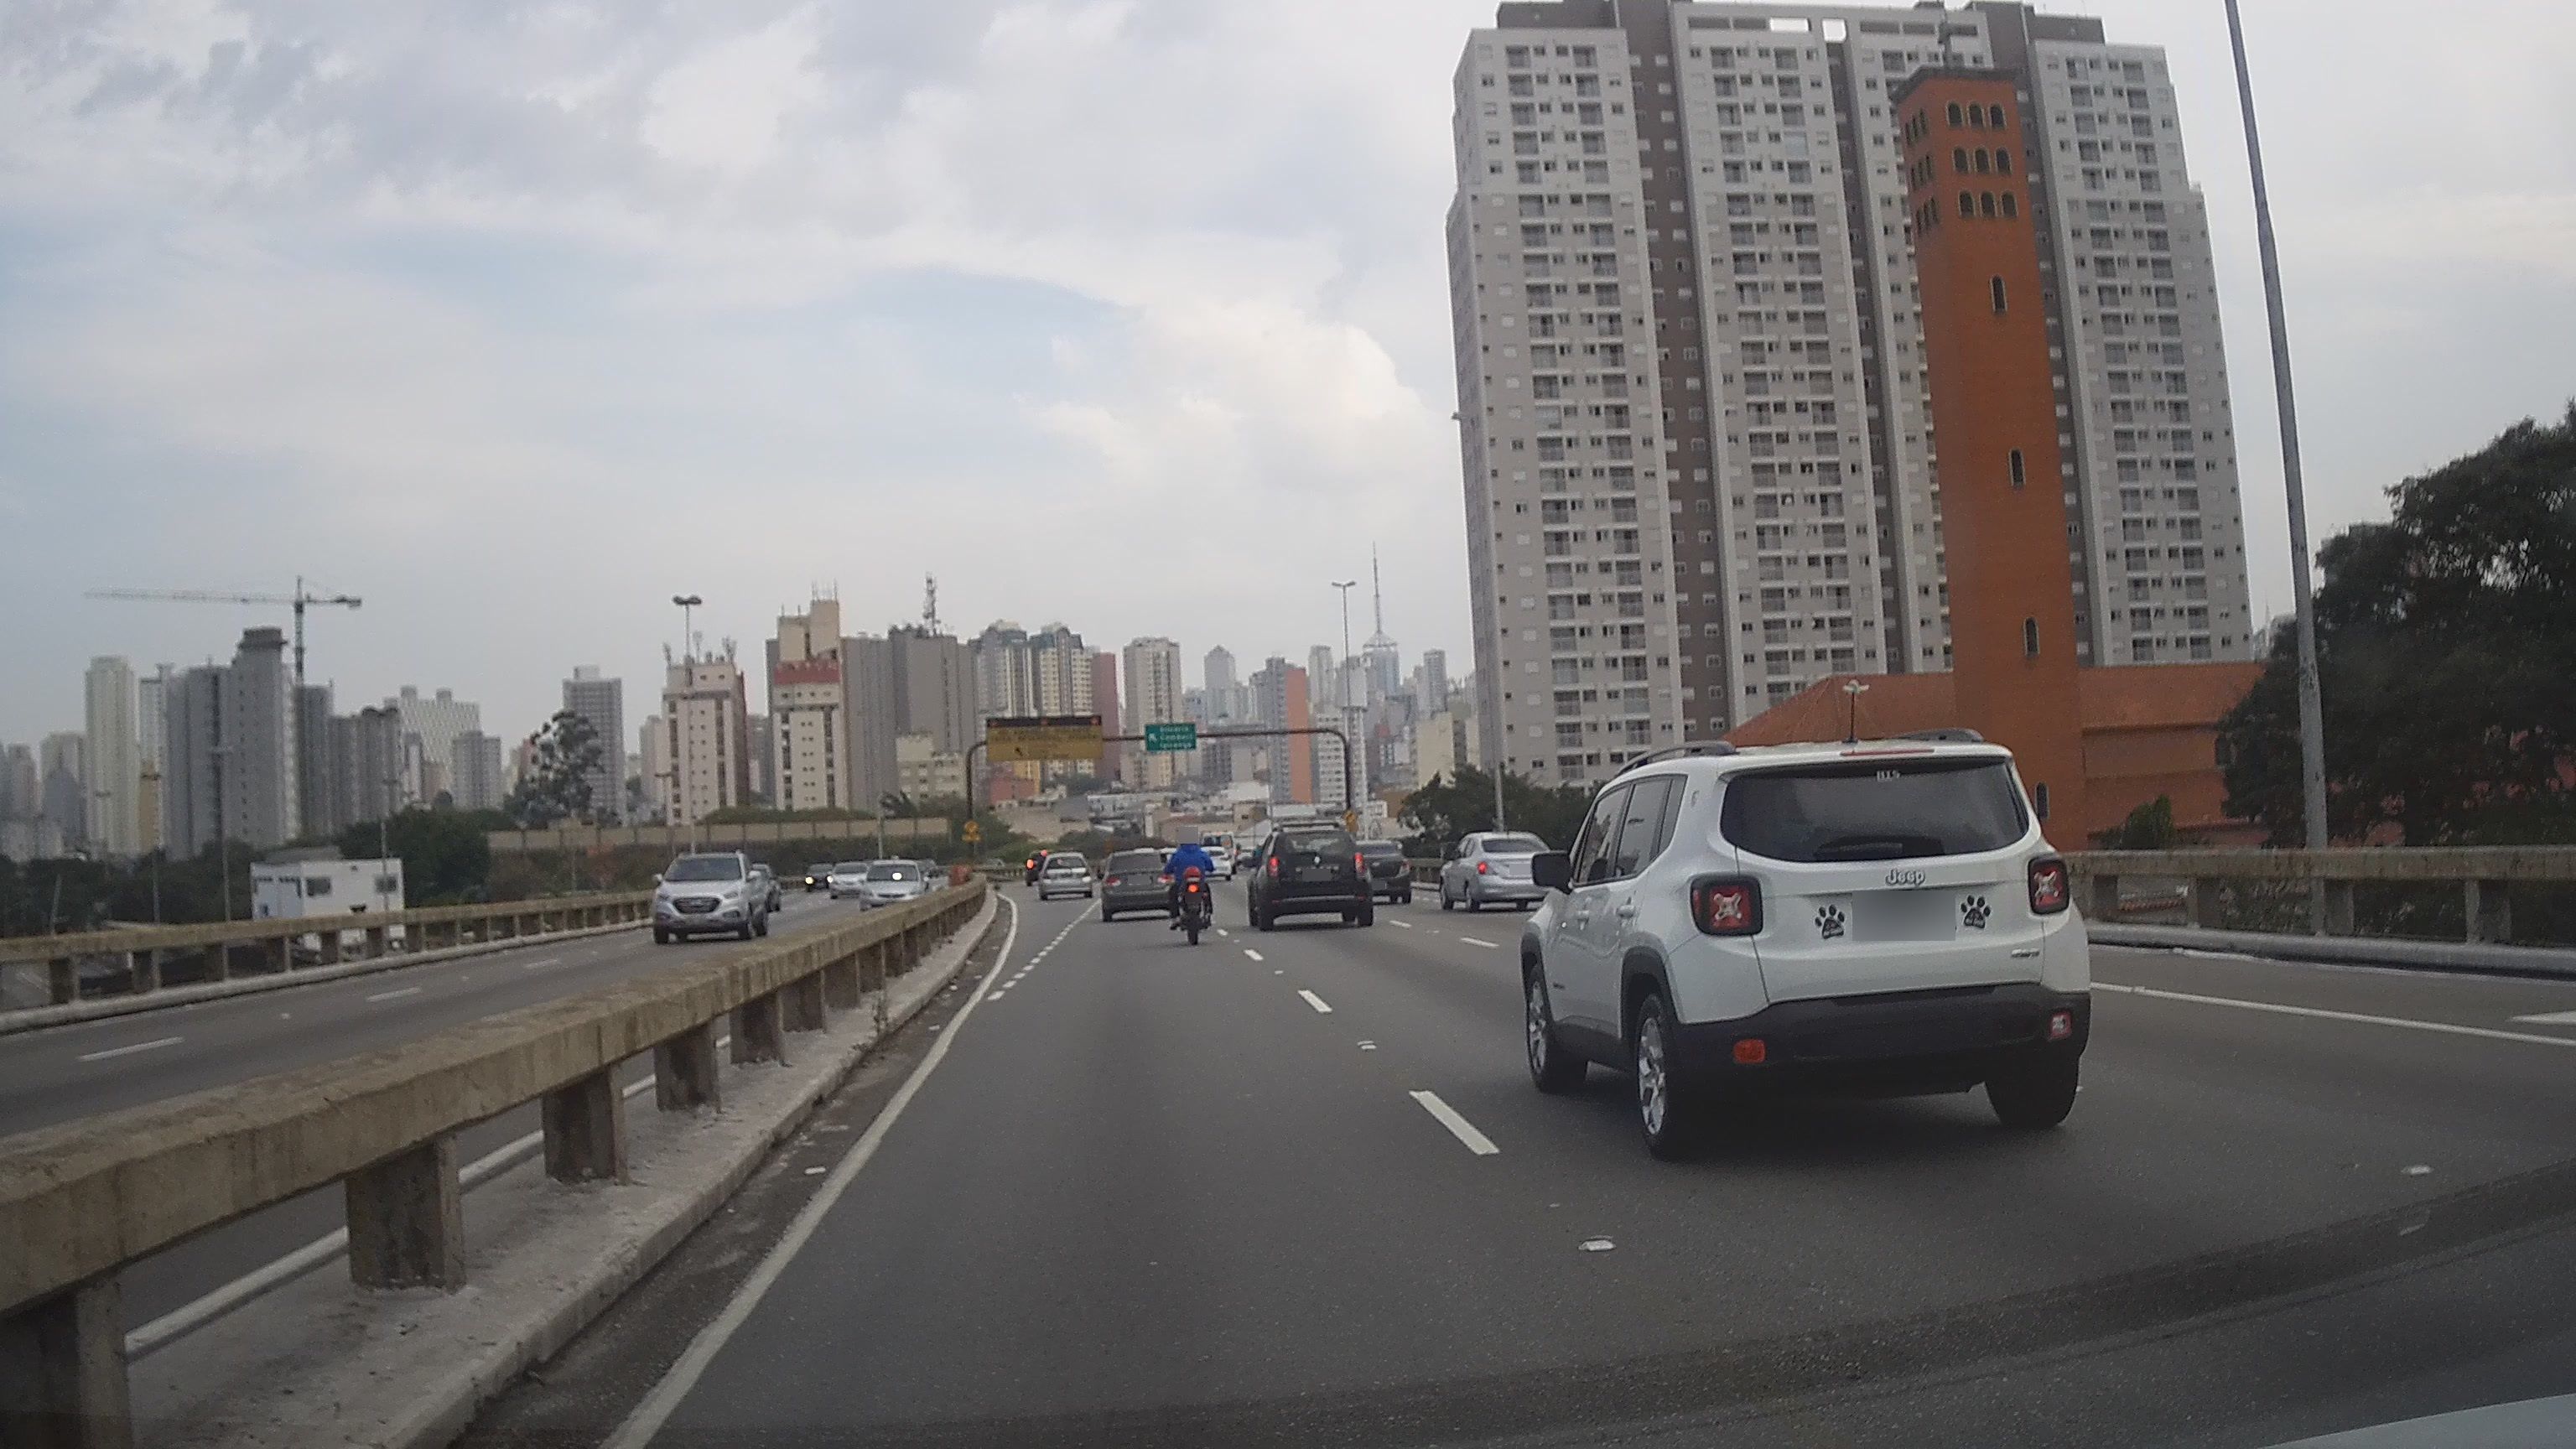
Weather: cloudy
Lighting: day
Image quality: good
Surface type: driving surface
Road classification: trunk
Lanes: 3
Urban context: urban centre
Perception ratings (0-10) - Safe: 1.2, Lively: 8.62, Beautiful: 3.91, Boring: 7.71, Depressing: 6.81, Wealthy: 3.9